Question:
I want to implement this type of list-view. Problem is when i scroll the list, view got refreshed. The task is to show groups expanded up to 3 child's by default and when click on '+'(plus) button, child-items of that group will be expanded and new button will be shown below that group for collapsing that group to default layout means 3 child-items to show with plus('+') button. Plus button is shown when any group have child-items more than 3, if child-items are less than 3 or equal to 3 then all child-items will be shown with no plus button, but if child-items are more than 3 then plus button will be shown. Here 'DIAPERS' and 'LAUNDRY DETERGENT' are the group names.
:- If child-position > 3, then set text-view visibility to 'GONE' and button visibility to 'VISIBLE'. But problem is that if childitems are more than 4 and i click to plus button to expand group , then only 4 child-items are shown 5 or next childitems are not shown.
If you want the code of this, please ask in the comments, I will provide you the code.
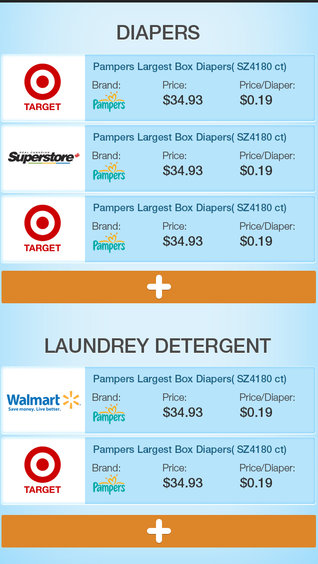
Answer: First of all you have need to set a minimum limit to the child view of expandable list view. Like 2 or 3 child for the very first time will get downloaded or fetched from your database or webservices.
Then on that limit variable you can restrict expandable list view to display only first 2 and 3 child item.
Then with the child limit variable you have also needed a flag variable which contain information like "value 1 if list have more than 3 child's and 0 if list have 3 or less than three child's."
On the value of flag variable you can set plus button hidden and visible value in android.
For plus button click i think the below given code will help. on click just make a another call to the database and fetch all the child items and display them and refresh the expandable list view.
'''
public class ProductListingExpandableAdapter extends BaseExpandableListAdapter {
public String TAG = ProductListingExpandableAdapter.class.getSimpleName();
private Context _context;int clickedPosition;
private List<String> _listDataHeader; // header titles child data in format of header title, child title
private HashMap<String, ArrayList<String>> _listDataChild;
ArrayList<String> CategoryId;
String stateId,countryID;
ArrayList<ProductDataBean> ProductList; ArrayList<ProductListingDisplayCheck> checkArrayList;
int _ListSize;String user_id;
ProductDataBean bean;
/* Variable to do lazy loading of images */
Handler handler;
Runnable runnable;
/* array list to hold data */
ArrayList<String> BrandList;
ImageLoader imageLoader;
private DisplayImageOptions options;
Activity a; String RetailerImageUrl,BrandImageUrl;
public ProductListingExpandableAdapter(Context context, List<String> listDataHeader, HashMap<String, ArrayList<String>> listChildData,
int size,ArrayList<ProductDataBean> ProductList,ArrayList<ProductListingDisplayCheck> checkArrayList,ArrayList<String> CategoryId, String user_id,String stateId,String countryID)
{
this._context = context;
this._listDataHeader = listDataHeader;
this._listDataChild = listChildData;
this.CategoryId = CategoryId;
this.checkArrayList = checkArrayList;
this._ListSize = size;
this.ProductList = ProductList;
this.checkArrayList = checkArrayList;
this.user_id = user_id;
this.countryID = countryID;
this.stateId = stateId;
options = new DisplayImageOptions.Builder()
.showImageForEmptyUrl(R.drawable.thumb_demo).cacheInMemory()
.cacheOnDisc().build();
imageLoader = ImageLoader.getInstance();
Log.d("....return the the event image loader class...==", ""+imageLoader.getClass());
}
@Override
public Object getChild(int groupPosition, int childPosititon)
{
//Log.i("Object getChild",String.valueOf(this._listDataChild.get(this._listDataHeader.get(groupPosition)).get(childPosititon)));
return this._listDataChild.get(this._listDataHeader.get(groupPosition)).get(childPosititon);
}
@Override
public long getChildId(int groupPosition, int childPosition)
{
return childPosition;
}
@Override
public View getChildView(final int groupPosition, final int childPosition,boolean isLastChild, View convertView, ViewGroup parent)
{
final String childText = (String) getChild(groupPosition, childPosition);
if (convertView == null)
{
LayoutInflater infalInflater = (LayoutInflater) this._context.getSystemService(Context.LAYOUT_INFLATER_SERVICE);
convertView = infalInflater.inflate(R.layout.custom_brand_retailer_layout_new, null);
}
RelativeLayout ParentLayout= (RelativeLayout) convertView.findViewById(R.id.parentLayout);
/* Retailer Image*/
ImageView retailerImage = (ImageView) convertView.findViewById(R.id.retailerImage);
/* Brand Image */
ImageView brandImage = (ImageView) convertView.findViewById(R.id.brandImage);
/* Product PricePerUnit */
TextView pricePerUnit = (TextView) convertView.findViewById(R.id.pricePerItem);
/* Product PricePerUnit */
TextView packetPrice = (TextView) convertView.findViewById(R.id.pricePerPacket);
/* Product Name */
TextView productName = (TextView) convertView.findViewById(R.id.ProductName);
/* Group close Images */
RelativeLayout addMore = (RelativeLayout) convertView.findViewById(R.id.addMore);
/* Minus Button Image */
ImageView minusItems = (ImageView) convertView.findViewById(R.id.minusItems);
/* Minus Button Image */
ImageView plusItems = (ImageView) convertView.findViewById(R.id.plusItems);
try {
JSONObject jObject = new JSONObject(childText); // Log.i("jObject",String.valueOf(jObject));
pricePerUnit.setText ("$"+jObject.getString("pricePerItem"));
packetPrice .setText ("$"+jObject.getString("product_price"));
String itemNameString = "";
String title = jObject.getString("product_name");
if (title.length() > 44)
{
itemNameString = title.substring(0, 45)+"...";
}
else
{ itemNameString = title;
}
productName.setText(itemNameString);
RetailerImageUrl = jObject.getString("retailer_image_url_small");
BrandImageUrl = jObject.getString("brand_image_url");
// String RetailerImageUrl = jObject.getString("pricePerItem");
} catch (JSONException e)
{
e.printStackTrace();
}
//=========================================================================================
// Log.e("Pagination ArrayList size", String.valueOf(Constants.PaginationPosition.size()));
String PaginationPos = Constants.PaginationPosition.get(groupPosition);
Log.e ("PaginationPos", String.valueOf(PaginationPos));
// Log.e("is last child", String.valueOf(isLastChild));
/* Hide or Show Group Close option */
Log.e("Pagination ArrayList size", String.valueOf(Constants.PaginationPosition.size()));
if(PaginationPos.equals("1") && childPosition == 2 && isLastChild == true )
{
addMore.setVisibility(View.VISIBLE); minusItems.setVisibility(View.GONE ); plusItems.setVisibility(View.VISIBLE);
}
else if(PaginationPos.equals("0") && childPosition > 2 && isLastChild == true )
{
addMore.setVisibility(View.GONE);
}
else if(PaginationPos.equals("2") && childPosition > 2 && isLastChild == true )
{
plusItems.setVisibility(View.GONE);
addMore.setVisibility (View.VISIBLE);
minusItems.setVisibility(View.VISIBLE);
minusItems.setVisibility(View.VISIBLE);
minusItems.setImageResource(R.drawable.minus);
}
else
{
addMore.setVisibility(View.GONE);
}
//==================================================================================
minusItems.setOnClickListener(new View.OnClickListener() {
@Override
public void onClick(View v) {
Log.e("Constants.listDataHeader.get(groupPosition)", Constants.listDataHeader.get(groupPosition));
String keyword = Constants.listDataHeader.get(groupPosition);
String alternate = ProductListingExpandableListViewActivity.demoJsonObjectTesting;
// check whether the list for keyword is present
ArrayList<String> alternateList = _listDataChild.get(keyword);
if(alternateList == null)
{
Log.i(TAG, "list is null");
/* alternateList = new ArrayList<String>();
_listDataChild.put(keyword, alternateList); */
}
else
{
Constants.PaginationPosition.set(groupPosition, "1");
ArrayList<String> newList = new ArrayList<String>();
int size = alternateList.size();
Log.e("alternateList size", String.valueOf( alternateList.size()));
for(int i=0;i<3;i++)
{
newList.add(alternateList.get(i));
}
alternateList.clear();
for(int i=0;i<3;i++)
{
alternateList.add(newList.get(i));
}
Log.i("alternate list size",String.valueOf( alternateList.size()));
ProductListingExpandableAdapter.this.notifyDataSetChanged();
//ProductListingExpandableAdapter.this.notifyDataSetInvalidated();
/*Intent showSearchResult = new Intent(_context,ProductListingExpandableListViewActivity.class);
showSearchResult.putExtra("ShowSeachResult", "2");
_context.startActivity(showSearchResult);
((Activity)_context).finish();
Apply our splash exit (fade out) and main entry (fade in) animation transitions.
((Activity)_context). overridePendingTransition(R.anim.mainfadein, R.anim.splashfadeout);*/
}
}
});
addMore.setOnClickListener(new View.OnClickListener() {
@Override
public void onClick(View v) {
Log.i("addMore images list clicked", "addMore image clicked");
//Clicked postion of group
clickedPosition = groupPosition;
String keyword = Constants.listDataHeader.get(groupPosition);
Log.i("keyword", keyword);
for( int ii = 0;ii<Constants.listDataHeader.size();ii ++)
{
String currentKeyword = Constants.listDataHeader.get(ii);
if(currentKeyword.equals(keyword)==false)
{
// check whether the list for keyword is present
ArrayList<String> alternateList = _listDataChild.get(currentKeyword);
if(alternateList == null)
{
Log.i(TAG,Constants.listDataHeader.get(groupPosition)+ " List is null");
/*alternateList = new ArrayList<String>();
_listDataChild.put(keyword, alternateList); */
}
else
{
if(alternateList.size()>2)
{
Constants.PaginationPosition.set(ii, "1");
Log.i(TAG,Constants.listDataHeader.get(groupPosition)+ "inside else");
ArrayList<String> newList = new ArrayList<String>();
int size = alternateList.size();
Log.e("alternateList size", String.valueOf( alternateList.size()));
for (int i=0; i<3;i++)
{
newList.add(alternateList.get(i));
}
alternateList.clear();
for (int j=0; j<3; j++)
{
alternateList.add(newList.get(j));
}
Log.i("alternate list size",String.valueOf( alternateList.size()));
}}
}
}
/* Calling json webservices */
new LoadProductData(_context,groupPosition).execute();
}
});
/* Lazy loading class method for loading Retailer images */
imageLoader.init(ImageLoaderConfiguration.createDefault(_context));
if(RetailerImageUrl.equals("no image"))
{
retailerImage.setBackgroundResource(R.drawable.no_img);
}
else
{
imageLoader.displayImage(RetailerImageUrl,retailerImage,
options, new ImageLoadingListener() {
@Override
public void onLoadingComplete() {}
@Override
public void onLoadingFailed() {}
@Override
public void onLoadingStarted() {}
});
}
int SDK_INT = android.os.Build.VERSION.SDK_INT;
if (SDK_INT>=16)
{
if(BrandImageUrl.equals("no image")==false)
{
Drawable Branddrawable= Loadimage(BrandImageUrl);
brandImage.setBackground(Branddrawable);
}
}
else
{
if(BrandImageUrl.equals("no image")==false)
{
Drawable Branddrawable= Loadimage(BrandImageUrl);
brandImage.setBackgroundDrawable(Branddrawable);
}
}
return convertView;
}
@Override
public int getChildrenCount(int groupPosition)
{
return this._listDataChild.get(this._listDataHeader.get(groupPosition)).size();
}
@Override
public Object getGroup(int groupPosition)
{
return this._listDataHeader.get(groupPosition);
}
@Override
public int getGroupCount()
{
return this._listDataHeader.size();
}
@Override
public long getGroupId(int groupPosition)
{
return groupPosition;
}
@Override
public View getGroupView(int groupPosition, boolean isExpanded,View convertView, ViewGroup parent)
{
String headerTitle = (String) getGroup(groupPosition);
if (convertView == null) {
LayoutInflater infalInflater = (LayoutInflater) this._context.getSystemService(Context.LAYOUT_INFLATER_SERVICE);
convertView = infalInflater.inflate (R.layout.list_group, null);
}
TextView lblListHeader = (TextView) convertView.findViewById(R.id.lblListHeader);
lblListHeader.setTypeface (null, Typeface.BOLD);
lblListHeader.setText (headerTitle);
ExpandableListView mExpandableListView = (ExpandableListView) parent;
mExpandableListView.expandGroup(groupPosition);
return convertView;
}
@Override
public boolean hasStableIds()
{
return false;
}
@Override
public boolean isChildSelectable(int groupPosition, int childPosition) {
return true;
}
// Background async task
/* State/Province list background thread */
class LoadProductData extends AsyncTask<Void, Void, Void> {
private ProgressDialog dialog;String response;
Context context;int GroupPos;
private JSONArray jsonarray, stateJsonArray;
public LoadProductData(Context context,int GroupPos) {
super();
this.GroupPos = GroupPos;
this.context = context;
}
@Override
protected void onPreExecute() {
super.onPreExecute();
dialog = ProgressDialog.show(context, "","Please wait...", true, true);dialog.show();
Log.e("Adapter pre execute ", "in the pre-execute loop");
}
@Override
protected Void doInBackground(Void... params) {
try {
//Constants.listDataChild.clear();Constants.listDataHeader.clear();Constants.productListing.clear();
Log.e(TAG , "in the background-execute loop");
UserFunctions userFunctions = new UserFunctions();
String CategoryID = String.valueOf(Constants.CategoryId.get(GroupPos)); Log.e("CategoryId" , Constants.CategoryId.get(GroupPos));
JSONObject CategoryJson = userFunctions.SingleCategoryListRequest(CategoryID,user_id,stateId,countryID); // Log.i("Product Lisiting Json Array",String.valueOf(CategoryJson));
String result = CategoryJson.getString("result");
Log.i("result",result);
if(result.equals("no records found"))
{
response = "no records found";
}
else
{
response = "record found";
// SearchResult refers to the current element in the array
// "search_result"
JSONObject questionMark = CategoryJson.getJSONObject("result");
Iterator keys = questionMark.keys();
ProductListingDisplayCheck addCheck;
int i = 0;
while (keys.hasNext()) {
// Loop to get the dynamic key
String currentDynamicKey = (String) keys.next(); // Log.i("current Dynamic key",
// String.valueOf(currentDynamicKey));
ArrayList<String> BrandList = new ArrayList<String>();
// Get the value of the dynamic key
JSONObject currentDynamicValue = questionMark.getJSONObject(currentDynamicKey); // Log.i("current Dynamic Value"+String.valueOf(i),
String product_list = currentDynamicValue.getString("product_listing"); // Log.i("product_listing",String.valueOf(product_list));
addCheck = new ProductListingDisplayCheck();
addCheck.setCheckStatus(0);
checkArrayList . add(addCheck);
Log.i("checkArrayList size",String.valueOf(checkArrayList.size()));
JSONArray product_listing = currentDynamicValue.getJSONArray ("product_listing");
BrandList = Constants.listDataChild.get(currentDynamicKey); Log.i("BrandList size", String.valueOf(BrandList.size()));
BrandList.clear();
for (int ii = 0; ii < product_listing.length(); ii++)
{
JSONObject jsonobject = product_listing.getJSONObject(ii);
String JsonObjectString = String.valueOf(jsonobject);
if ( BrandList == null )
{
BrandList = new ArrayList<String>();
Constants.listDataChild.put(currentDynamicKey, BrandList);
}
BrandList.add(JsonObjectString);
}
//HashMap<String, ArrayList<String>> _listDataChild = null;
/* String keyword = "Wipes";
String alternate = ProductListingExpandableListViewActivity.demoJsonObjectTesting;
// check whether the list for keyword is present
ArrayList<String> alternateList = _listDataChild.get(keyword);
if(alternateList == null) {
alternateList = new ArrayList<String>();
_listDataChild.put(keyword, alternateList);
}
alternateList.add(ProductListingExpandableListViewActivity.demoJsonObjectTesting);
*/
Constants.PaginationPosition.set(GroupPos, "2");
Constants.listDataChild.put(Constants.listDataHeader.get(clickedPosition), BrandList);
Log.i("hash map size", String.valueOf(Constants.listDataChild.size()));
/* Update the value of position */
i++;
}
}
}
catch (Exception e)
{
e.printStackTrace();
}
return null;
}
@Override
protected void onPostExecute(Void result) {
super.onPostExecute(result);
dialog.dismiss();
if(response.equals("no records found"))
{
Toast.makeText(_context, "No Record Found.", 500).show();
}
else
{
ProductListingExpandableAdapter.this.notifyDataSetChanged();
/*Intent showSearchResult = new Intent(_context,ProductListingExpandableListViewActivity.class);
showSearchResult.putExtra("ShowSeachResult", "2");
_context.startActivity(showSearchResult);
((Activity)context).finish();
Apply our splash exit (fade out) and main entry (fade in) animation transitions.
((Activity)context). overridePendingTransition(R.anim.mainfadein, R.anim.splashfadeout);*/
}
}
@Override
protected void onProgressUpdate(Void... values) {
super.onProgressUpdate(values);
}
}
private Drawable Loadimage(String url)
{
try
{
InputStream is = (InputStream) new URL(url).getContent();
Drawable d = Drawable.createFromStream(is, "src name");
return d;
}
catch (Exception e) {
// tv.setText("Exc="+e);
return null;
}
}
}
'''